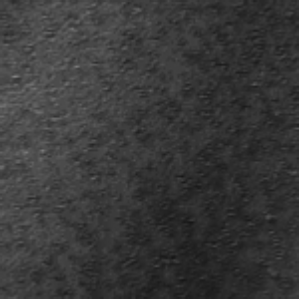
Label: frost